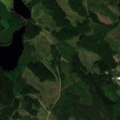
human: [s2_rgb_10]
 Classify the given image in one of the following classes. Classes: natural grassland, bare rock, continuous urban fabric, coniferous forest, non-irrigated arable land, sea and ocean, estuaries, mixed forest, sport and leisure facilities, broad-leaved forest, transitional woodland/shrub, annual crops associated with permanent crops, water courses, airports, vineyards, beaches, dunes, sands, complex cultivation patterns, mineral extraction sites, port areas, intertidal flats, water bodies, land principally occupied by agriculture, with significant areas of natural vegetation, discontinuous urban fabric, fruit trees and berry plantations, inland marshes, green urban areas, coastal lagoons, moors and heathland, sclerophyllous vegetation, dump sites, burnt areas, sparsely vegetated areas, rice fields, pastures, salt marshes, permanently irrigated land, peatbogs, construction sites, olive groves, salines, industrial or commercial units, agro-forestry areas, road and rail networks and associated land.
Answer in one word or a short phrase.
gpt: coniferous forest, mixed forest, transitional woodland/shrub, water bodies